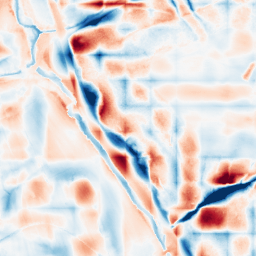
Category: wavelet
Decomposition family: wavelet_biorthogonal
Decomposition parameters: wavelet: bior2.4
level: 5
Upsampling method: quadratic
Upsampling parameters: scale: 4
Upsampling scale: 4